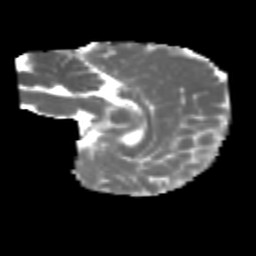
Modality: MD
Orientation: sagittal
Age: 7
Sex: male
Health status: healthy